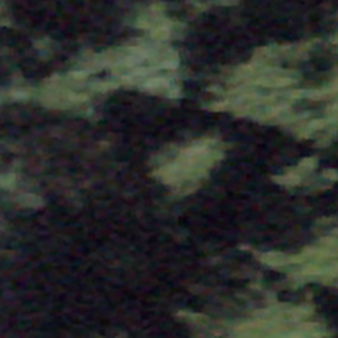
Label: other